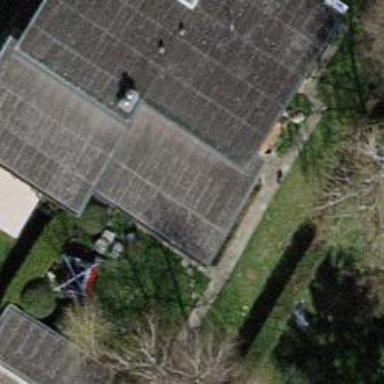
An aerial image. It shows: Garden surrounded by fence.